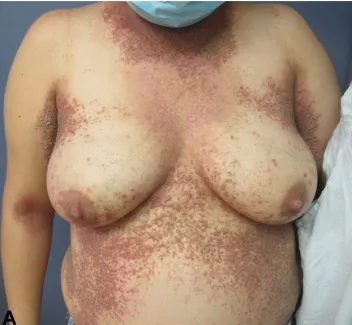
A, B, Presentation at initial visit pretreatment.
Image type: medical_photograph (skin_photograph)